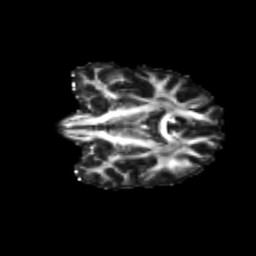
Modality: FA
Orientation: coronal
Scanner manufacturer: siemens
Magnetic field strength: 3 T
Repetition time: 9.2 s
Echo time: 0.084 s